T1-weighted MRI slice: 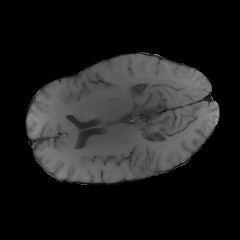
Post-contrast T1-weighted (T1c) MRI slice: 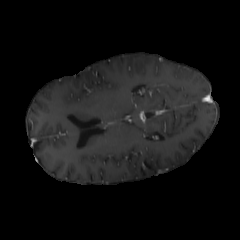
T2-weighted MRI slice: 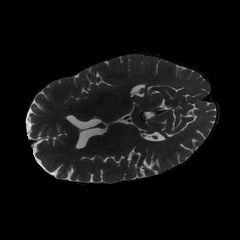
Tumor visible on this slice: no